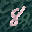
Label: 8